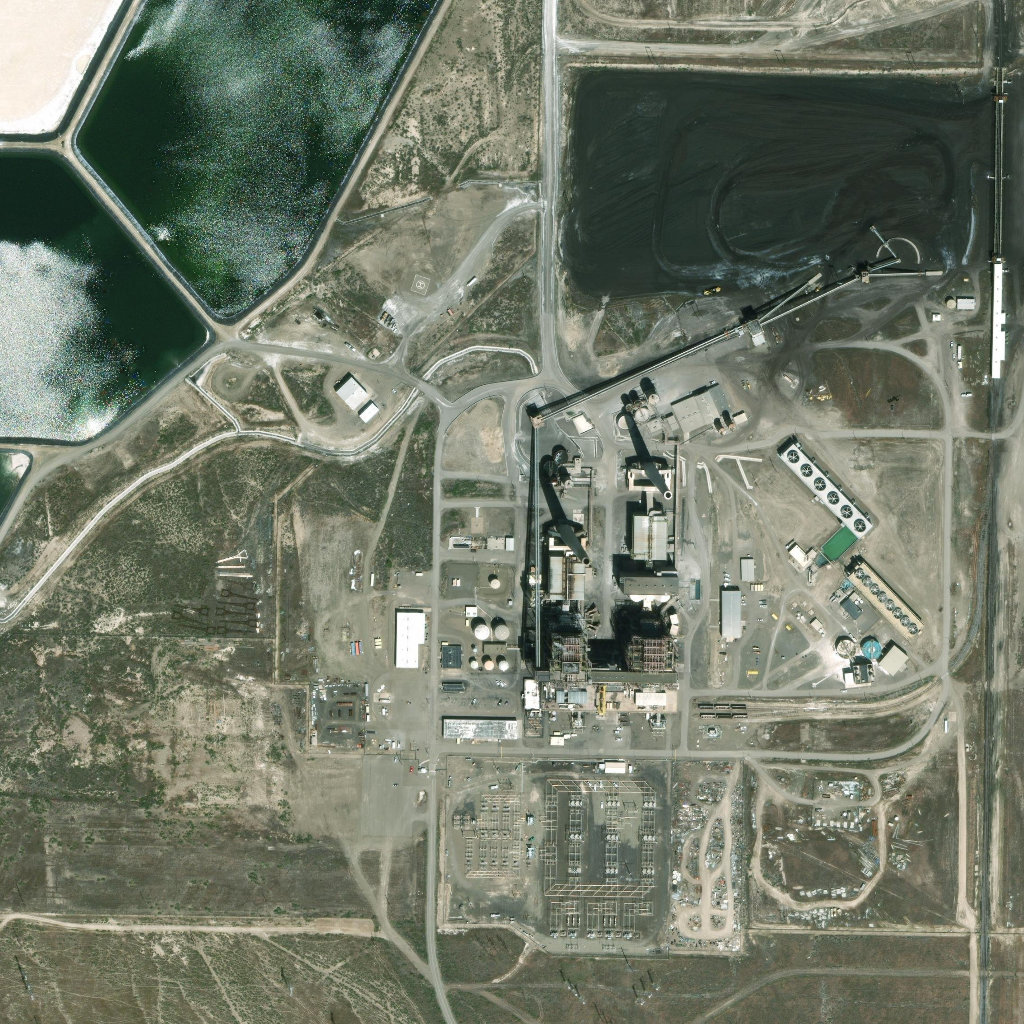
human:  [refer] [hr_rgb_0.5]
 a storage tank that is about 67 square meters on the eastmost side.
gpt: <box>[[92, 29, 93, 30, 0]]</box>

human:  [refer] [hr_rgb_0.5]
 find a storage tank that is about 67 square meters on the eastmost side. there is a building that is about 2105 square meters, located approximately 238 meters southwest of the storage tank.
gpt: <box>[[92, 29, 92, 30, 0]]</box>